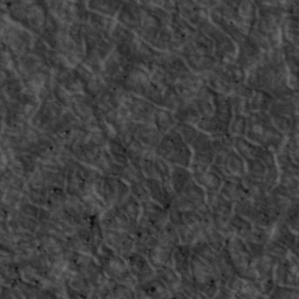
Label: non_frost